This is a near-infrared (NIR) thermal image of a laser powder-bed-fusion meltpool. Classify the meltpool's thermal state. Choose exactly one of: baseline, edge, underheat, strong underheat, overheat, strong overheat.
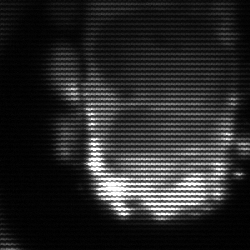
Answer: baseline